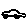
Label: car